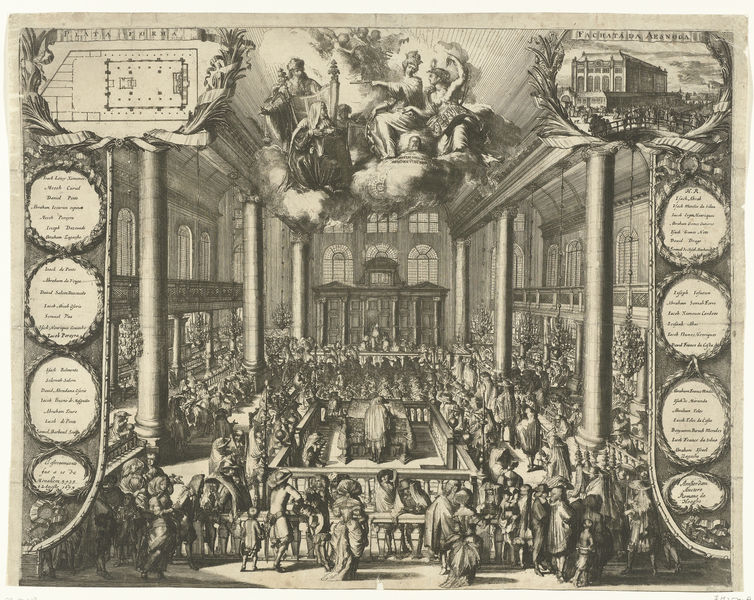
Titel: Interieur van de Portugese Synagoge te Amsterdam tijdens de inwijding
Künstler: Romeyn de Hooghe
Standort: Amsterdam
Institution: Rijksmuseum
Schlagwörter: himmel, weiß, wolken, frauen, menschen, fenster, männer, raum, schwarz, säule, säulen, tisch, zeichnung, gebäude, fest, versammlung, feier, gericht, architektur, engel, schrift, zuschauer, grafik, fabrik, saal, inschrift, kronleuchter, geländer, halle, balustrade, druck, radierung, stich, text, göttin, girlanden, textfeld, rundbögen, plan, heilige, parlament, mäner, ehrenkranz, grundriss, kelider